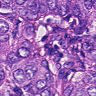
Metastatic tissue present: yes